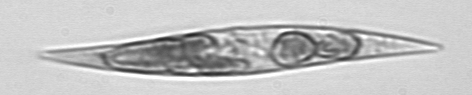
Label: Pleurosigma